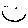
Label: smiley face